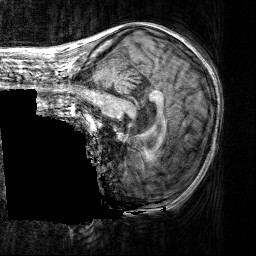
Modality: T1w
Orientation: sagittal
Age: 19
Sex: female